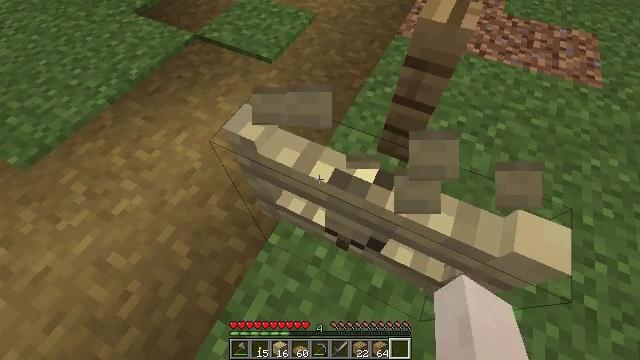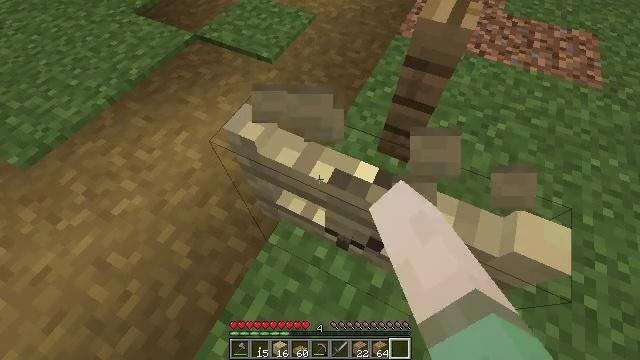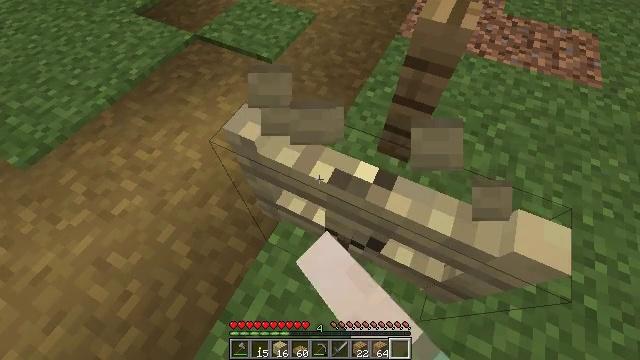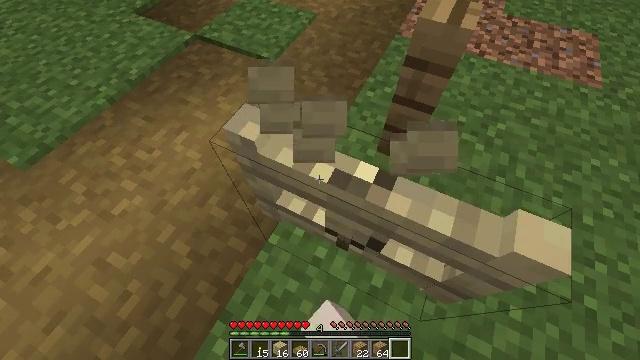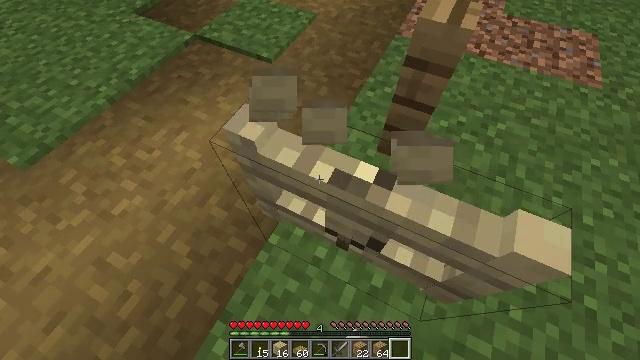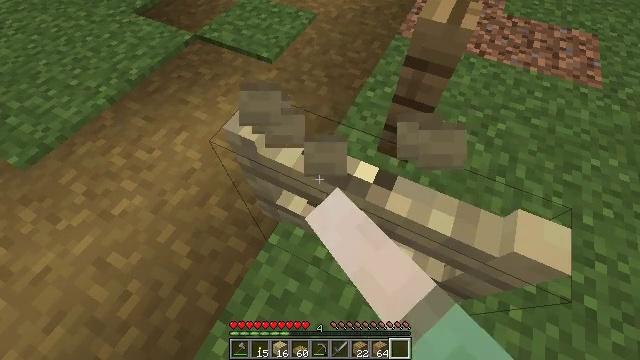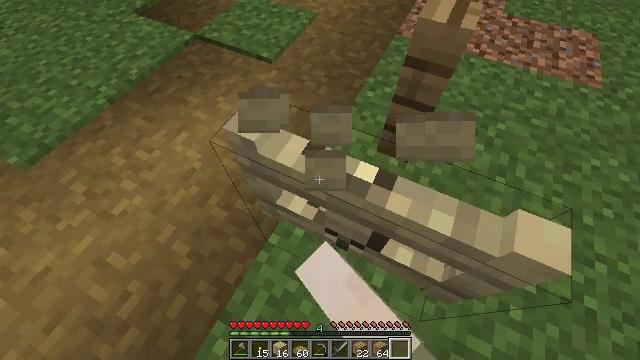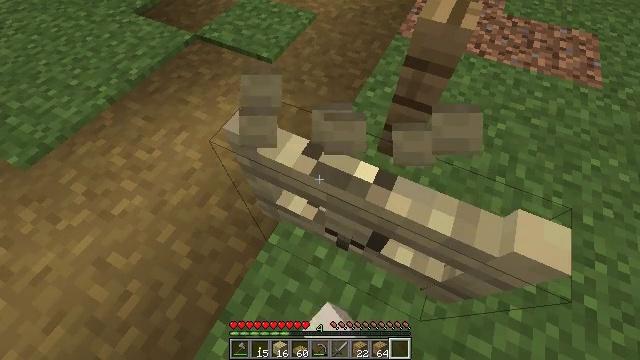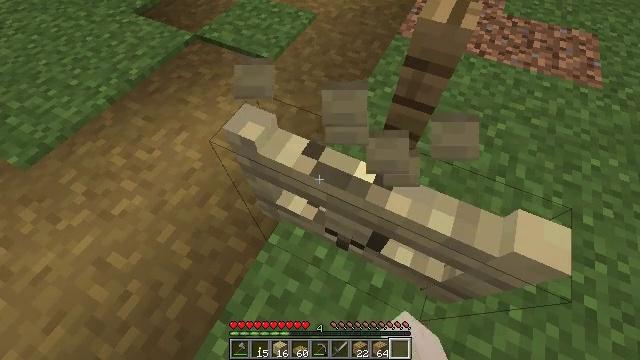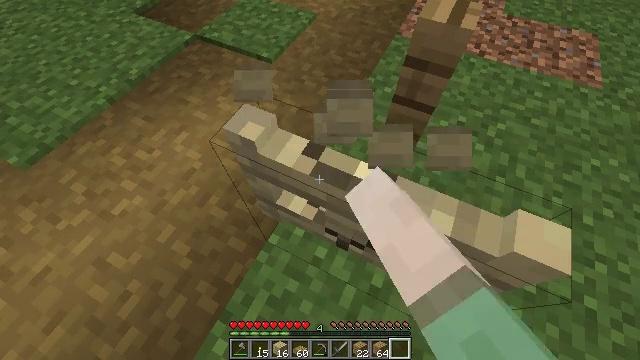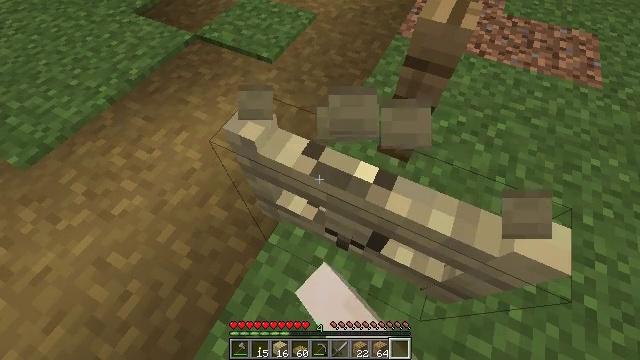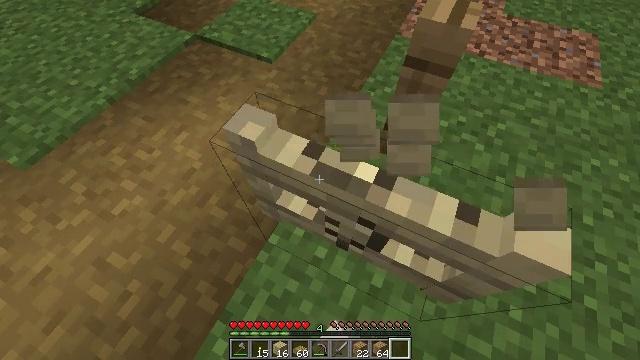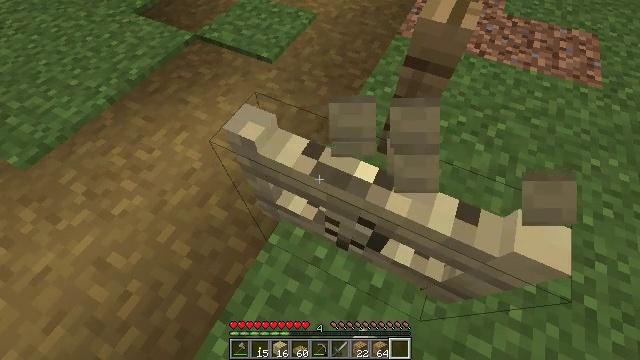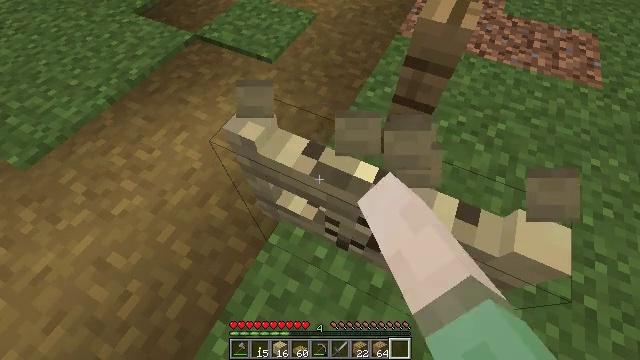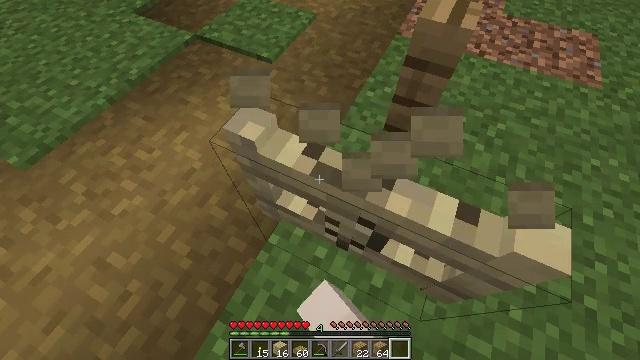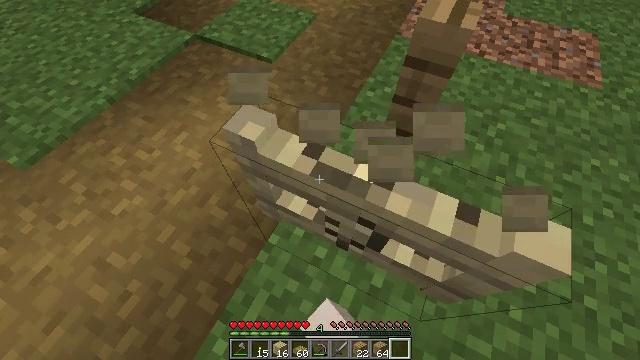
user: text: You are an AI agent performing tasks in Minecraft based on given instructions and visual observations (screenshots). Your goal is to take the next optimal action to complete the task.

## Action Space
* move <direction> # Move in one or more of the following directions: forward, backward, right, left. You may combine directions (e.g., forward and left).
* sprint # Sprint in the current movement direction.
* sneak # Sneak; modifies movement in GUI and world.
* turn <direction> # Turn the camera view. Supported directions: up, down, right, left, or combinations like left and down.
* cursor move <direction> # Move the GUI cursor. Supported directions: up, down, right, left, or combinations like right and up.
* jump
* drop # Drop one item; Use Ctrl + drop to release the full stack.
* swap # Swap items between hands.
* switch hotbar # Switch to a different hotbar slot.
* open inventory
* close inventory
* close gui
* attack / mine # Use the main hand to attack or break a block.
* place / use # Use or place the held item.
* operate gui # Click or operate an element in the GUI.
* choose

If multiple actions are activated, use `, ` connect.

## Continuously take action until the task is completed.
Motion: motion action
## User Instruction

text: Remove the birch fence gate from its position.
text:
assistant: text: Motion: attack / mine
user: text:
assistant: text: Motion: attack / mine
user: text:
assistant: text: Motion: attack / mine
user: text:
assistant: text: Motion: attack / mine
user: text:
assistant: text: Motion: attack / mine
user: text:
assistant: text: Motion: attack / mine
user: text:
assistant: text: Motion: attack / mine
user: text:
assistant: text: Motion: attack / mine
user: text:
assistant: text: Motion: attack / mine
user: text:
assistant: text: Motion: attack / mine
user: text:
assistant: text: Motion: attack / mine
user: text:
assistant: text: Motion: attack / mine
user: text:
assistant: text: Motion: attack / mine
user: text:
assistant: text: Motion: attack / mine
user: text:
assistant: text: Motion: attack / mine
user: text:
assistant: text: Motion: attack / mine
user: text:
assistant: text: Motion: attack / mine
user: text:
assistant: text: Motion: attack / mine
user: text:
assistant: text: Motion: attack / mine
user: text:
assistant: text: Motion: attack / mine
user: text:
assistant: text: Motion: attack / mine
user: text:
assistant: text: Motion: attack / mine
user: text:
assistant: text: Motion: attack / mine
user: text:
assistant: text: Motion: attack / mine
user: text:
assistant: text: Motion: attack / mine
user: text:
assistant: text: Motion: attack / mine
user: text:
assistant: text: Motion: attack / mine
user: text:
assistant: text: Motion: attack / mine
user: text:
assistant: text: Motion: attack / mine
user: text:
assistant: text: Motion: attack / mine